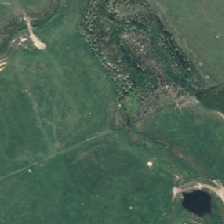
Land cover: harvested_forest